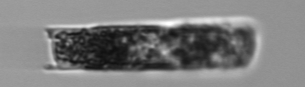
Label: Hemiaulus